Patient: sex F, age 35
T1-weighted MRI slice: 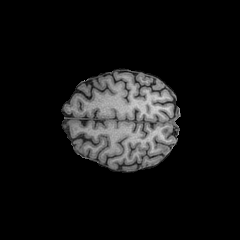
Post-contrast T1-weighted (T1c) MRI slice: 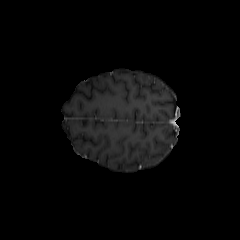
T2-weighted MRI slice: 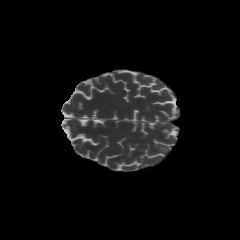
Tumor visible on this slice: yes
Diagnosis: Astrocytoma, IDH-mutant
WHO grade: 2